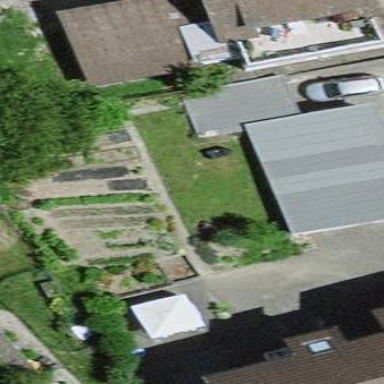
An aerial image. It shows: Garage.